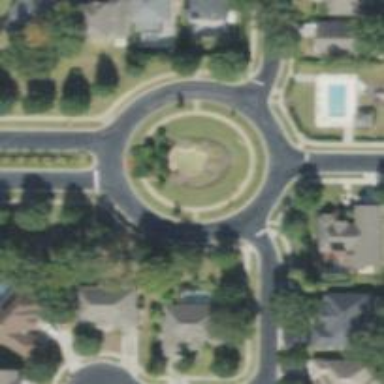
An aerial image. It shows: Residential road with roundabout.